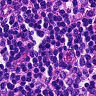
Metastatic tissue present: no